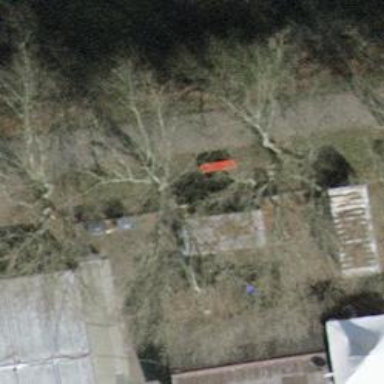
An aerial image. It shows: Red bench.